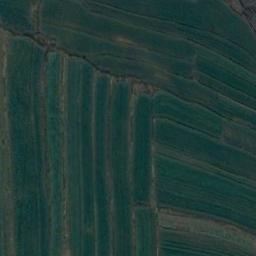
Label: terrace